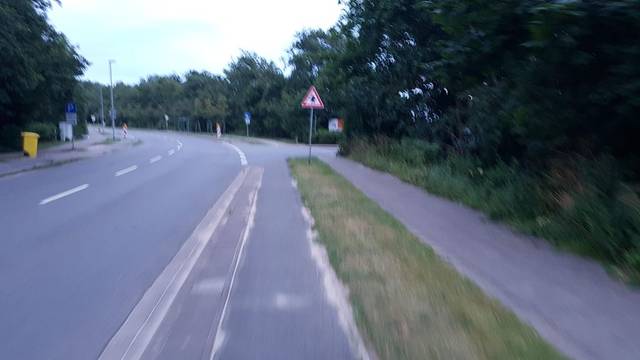
Region: Germany
Coordinates: 54.312, 8.622